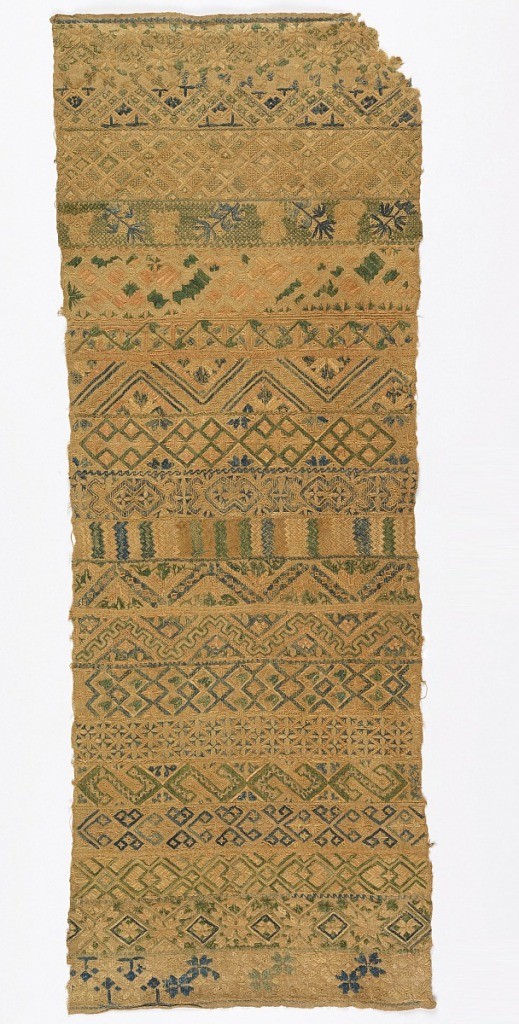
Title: Sampler
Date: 17th century
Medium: linen embroidery on linen foundation Technique: embroidered in satin, stem, cross and darning stitches on plain weave foundation
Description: Vertical rectangle embroidered with seventeen horizontal bands of geometric or stylized floral design, in blue, green, pink and cream, now faded.